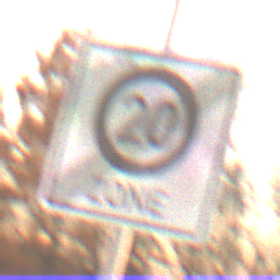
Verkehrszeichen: EndeZone20
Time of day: SunriseSunset
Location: Outdoor (Nature)
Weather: PartlyCloudy
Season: NotSpecified
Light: Natural